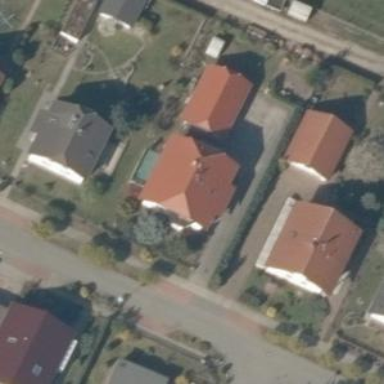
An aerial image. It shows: Detached building with half-hipped roof.